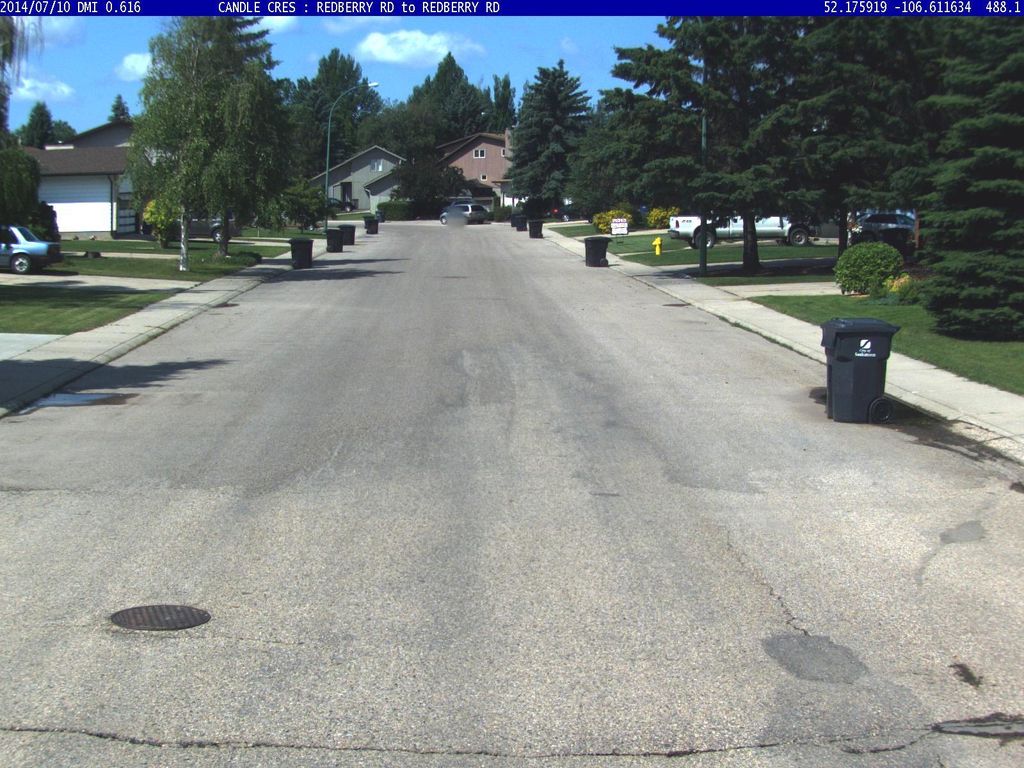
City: saskatoon